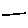
Label: line